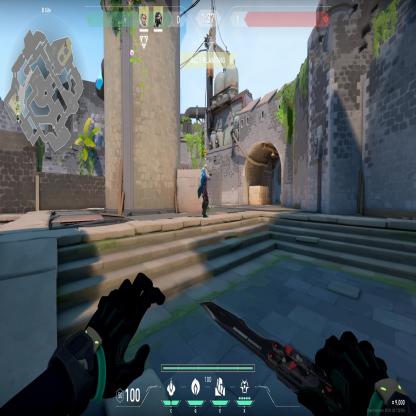
Label: teammate